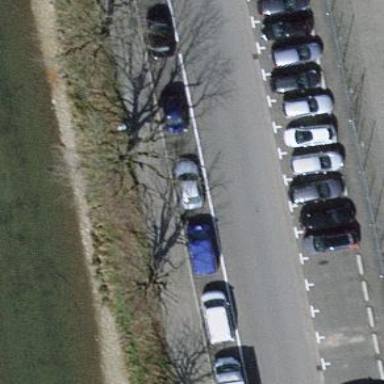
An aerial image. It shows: Street-side parking lot with asphalt surface.